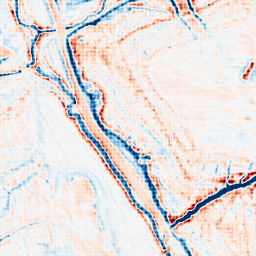
Category: edge_preserving
Decomposition family: bilateral
Decomposition parameters: d: 15
sigma_color: 100
sigma_space: 150
Upsampling method: sinc_hamming
Upsampling parameters: scale: 8
kernel_size: 8
Upsampling scale: 8